Field crop: maize
Growth stage: 2
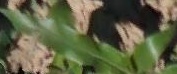
Species: maize